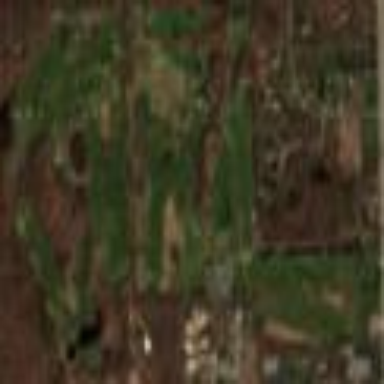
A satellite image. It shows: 18-hole golf course classified as leisure land.